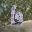
Label: 6